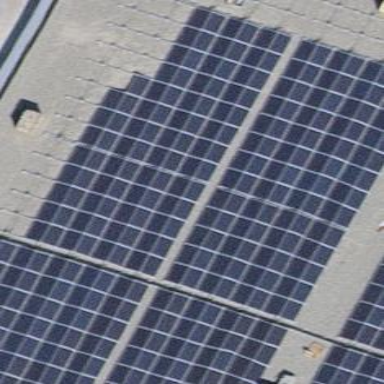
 consisting of solar photovoltaic panels."